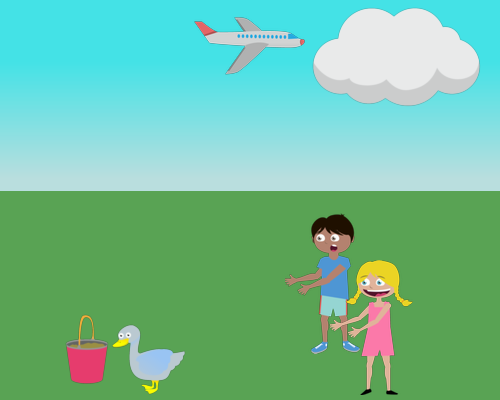
At the top right, there's a large uninterrupted cloud. On the left, a small plane goes right, and a big bucket sits next to a large left-facing duck. Below the cloud, a medium girl with a big smile has her hands out, while a medium boy with horizon-touching hair also has his hands out, with the girl covering the boy's legs.